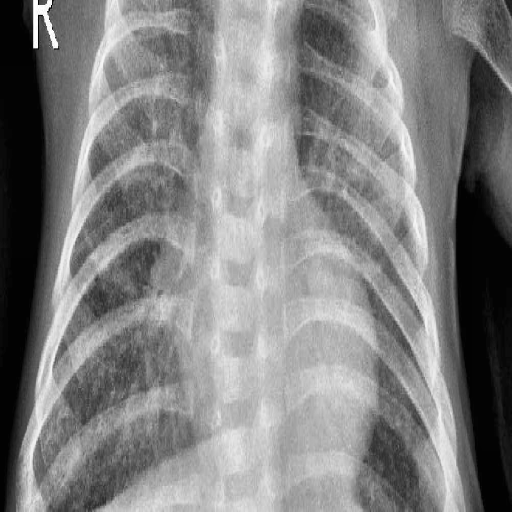
Finding: PNEUMONIA